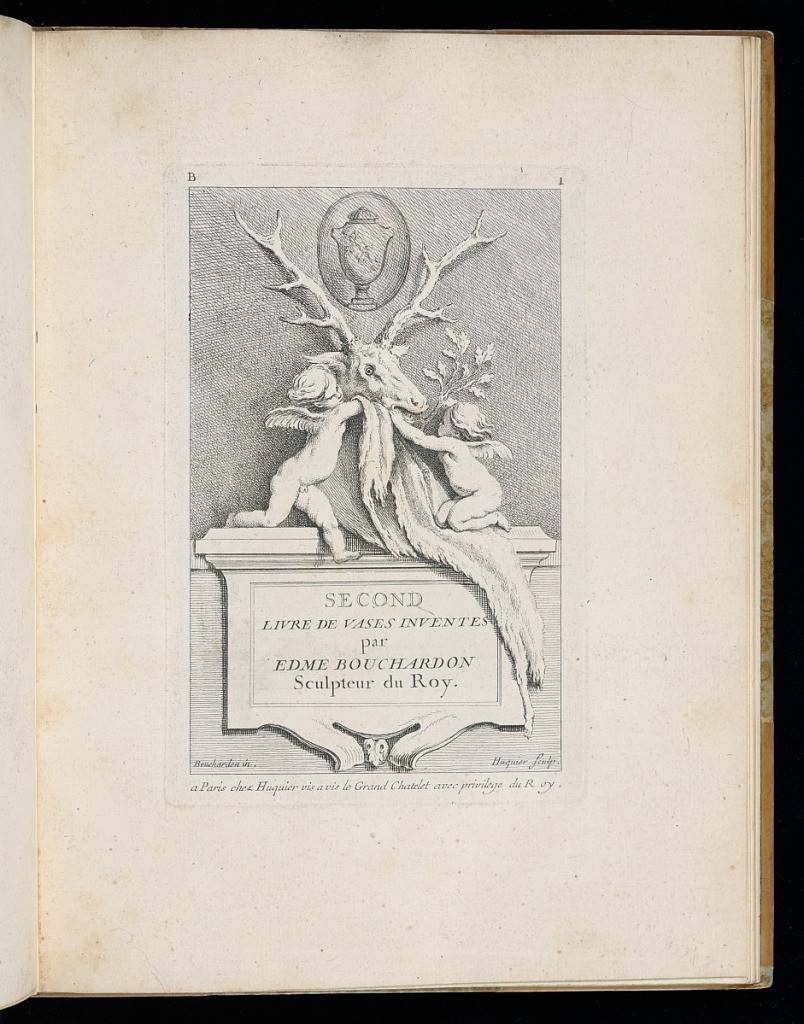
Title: Title Page
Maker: Edme Bouchardon, French, 1698–1762
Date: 1737
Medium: Etching on laid paper
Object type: Print
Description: The title of the series is inscribed on an architectural plate, with cornice detail at the top, on which are two winged putti. The kneeling putto at the right holds a branch of oak leaves to the mouth of a stag, while the putto on the left supports the stag head and stag skin. Between the antlers of the stag's head is an oval, in which is carved an engraved ornamental urn. The plate is lettered and numbered.